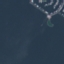
Land use / land cover: SeaLake